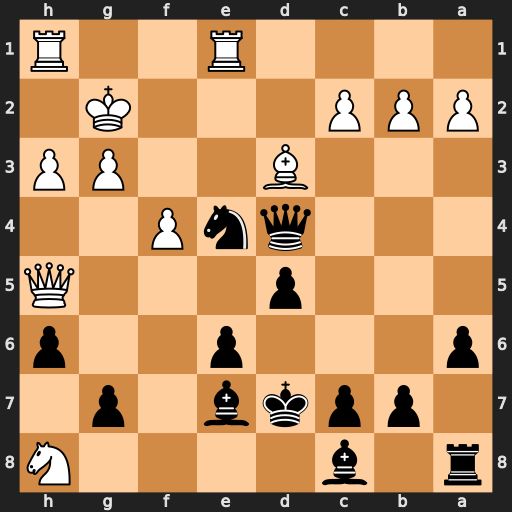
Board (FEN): r1b4N/1ppkb1p1/p3p2p/3p3Q/3qnP2/3B2PP/PPP3K1/4R2R
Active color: b
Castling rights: -
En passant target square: -
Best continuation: Qf2#